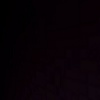
Label: space